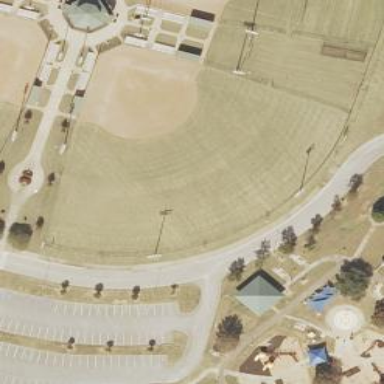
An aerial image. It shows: Baseball pitch for leisure and sports activities.